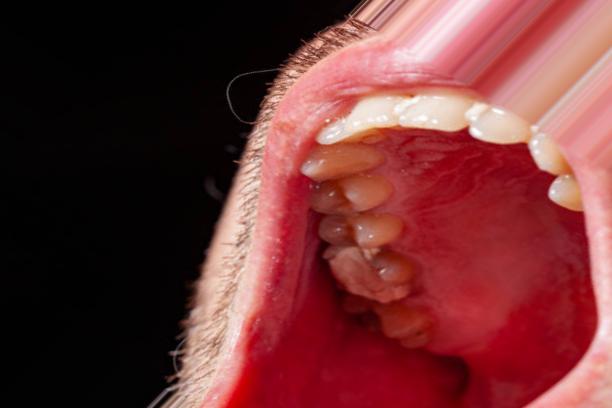
Condition: Caries